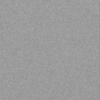
Label: dusty